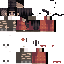
A female human skin with medium skin, wearing brown long hair dressed in a red hoodie and brown pants, featuring a closed mouth.